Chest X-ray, PA view. Patient: 63 years old, sex M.
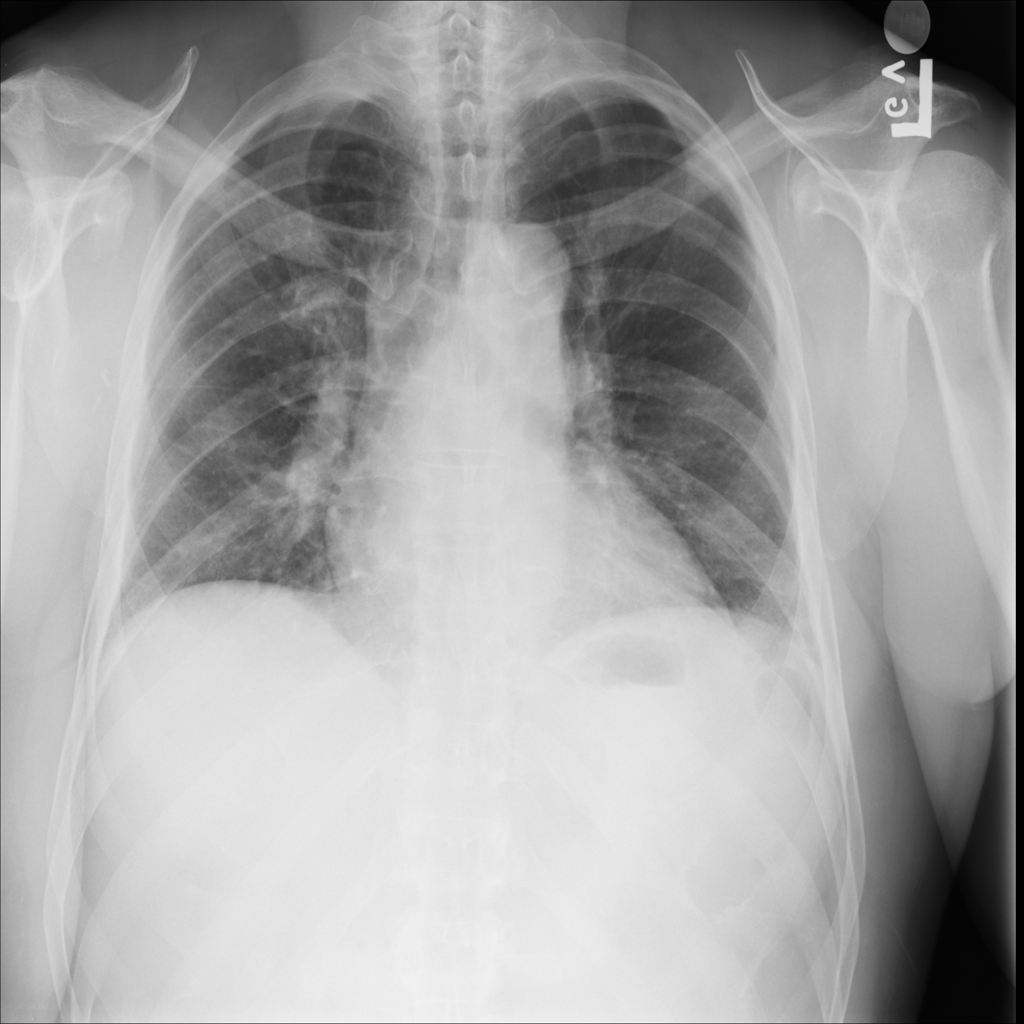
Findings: No Finding